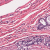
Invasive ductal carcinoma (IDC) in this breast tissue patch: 0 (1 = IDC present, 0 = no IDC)